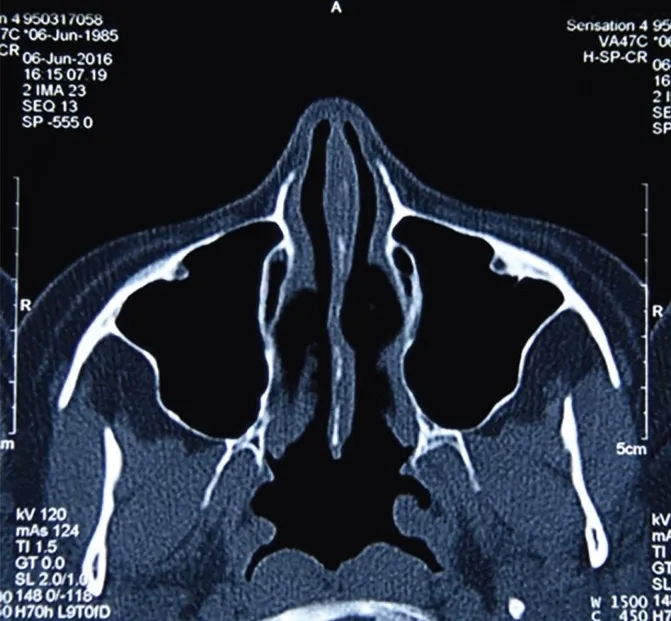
Postoperative axial CT shows corrected septal deviation, open airway, and almost normal view of the area.
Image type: radiology (ct)